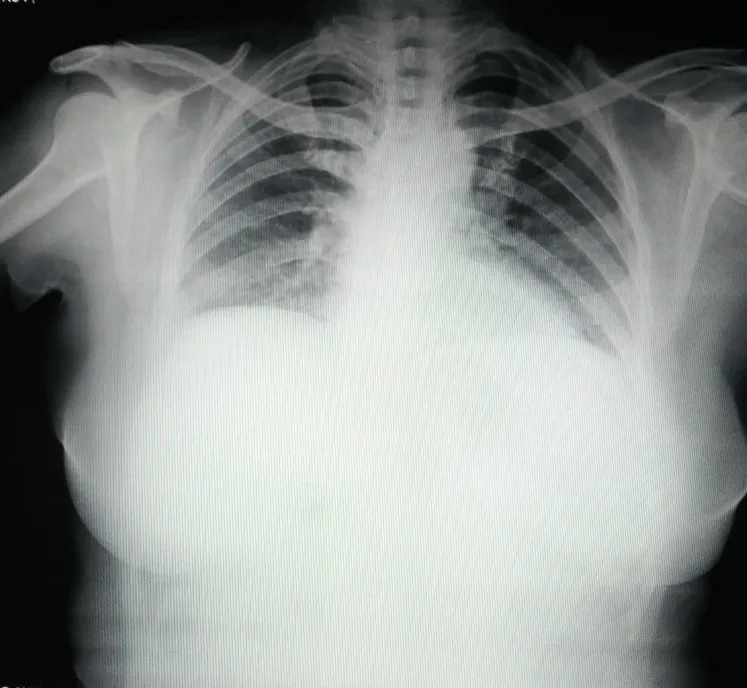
A normal chest radiograph.
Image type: radiology (x_ray)